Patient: sex M, age 47
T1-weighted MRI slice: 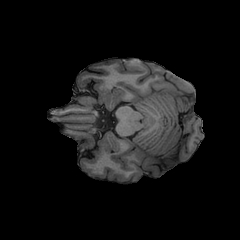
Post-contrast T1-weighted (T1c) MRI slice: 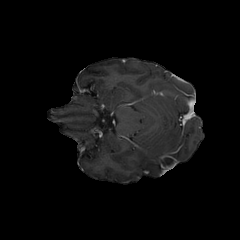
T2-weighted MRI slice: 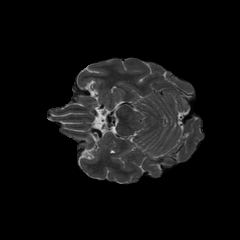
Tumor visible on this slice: no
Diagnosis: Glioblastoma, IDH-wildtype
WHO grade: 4